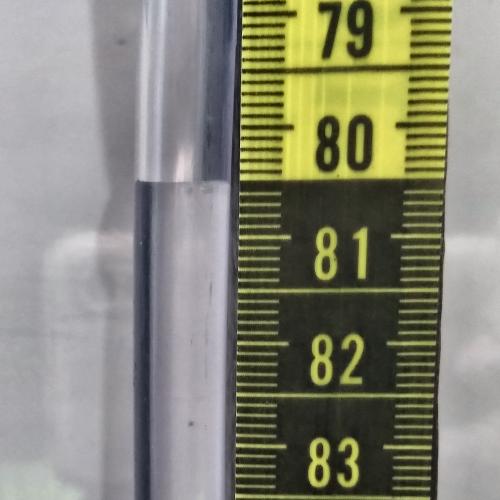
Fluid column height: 80.5 cm